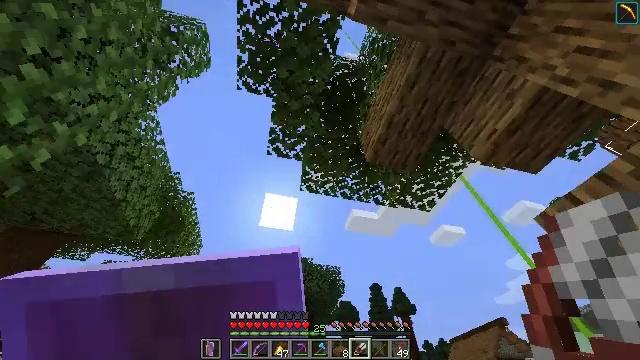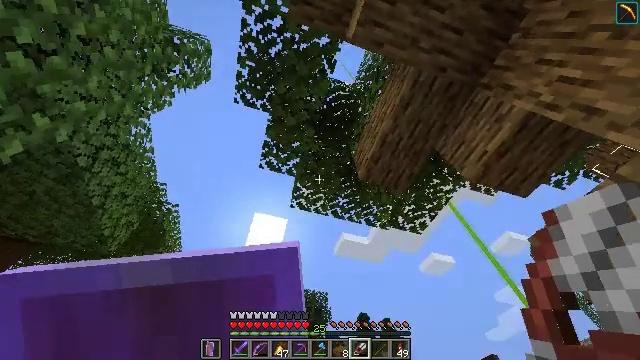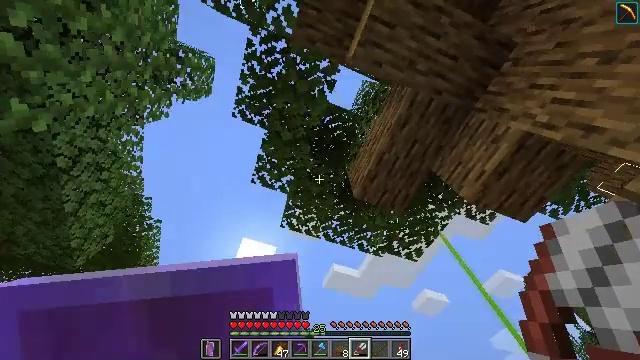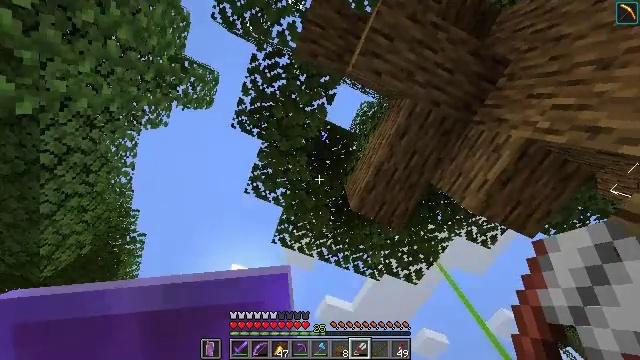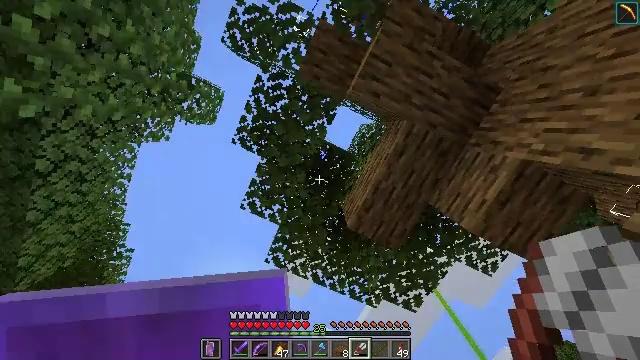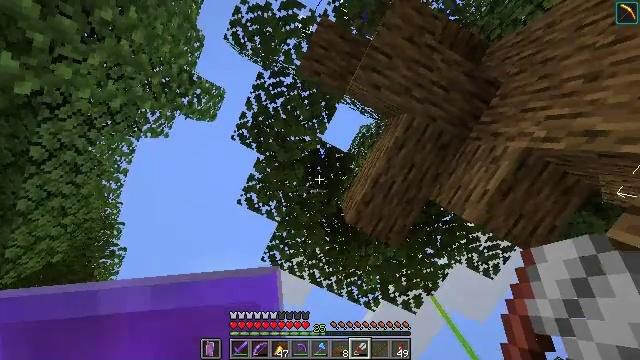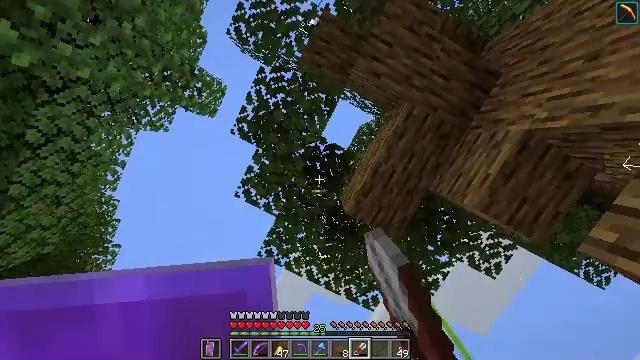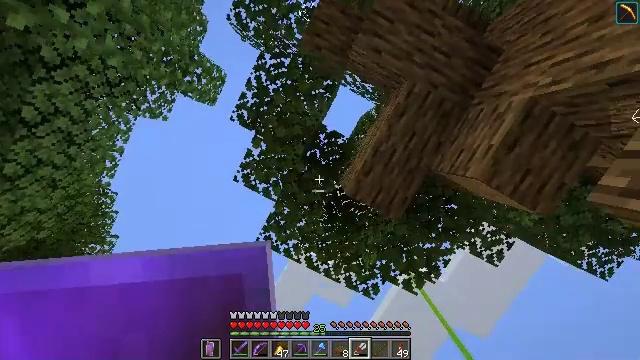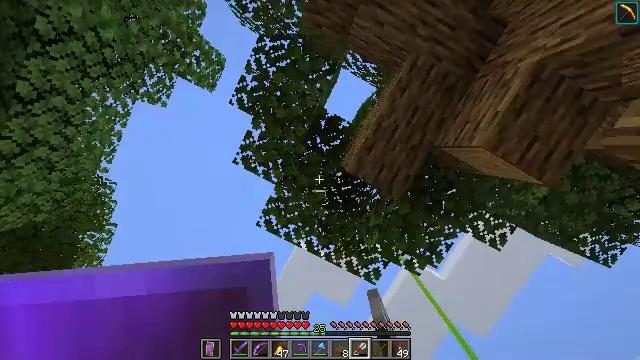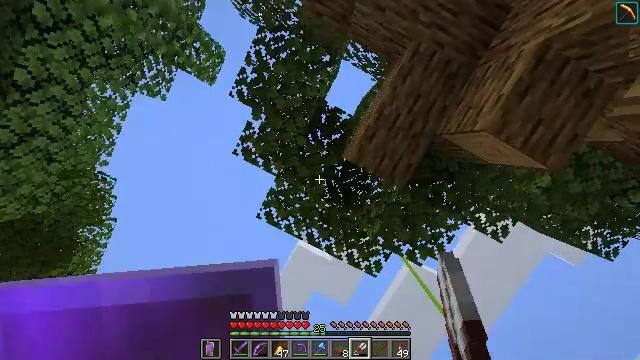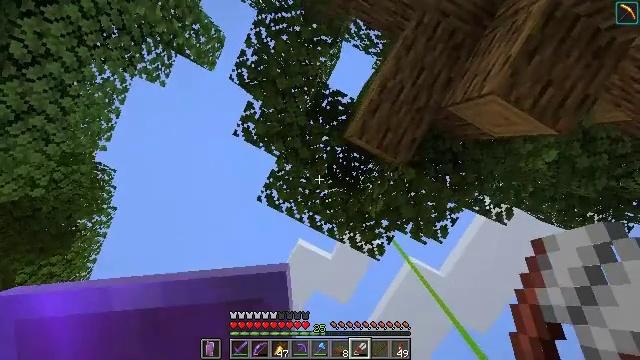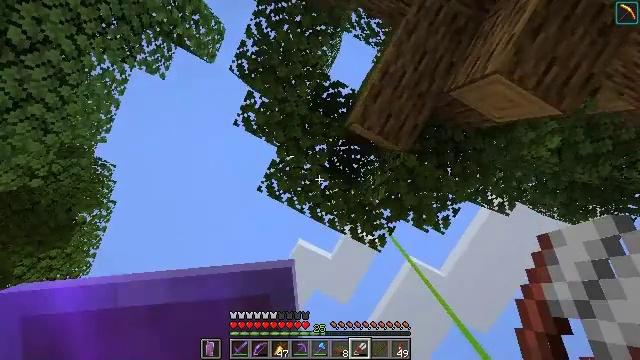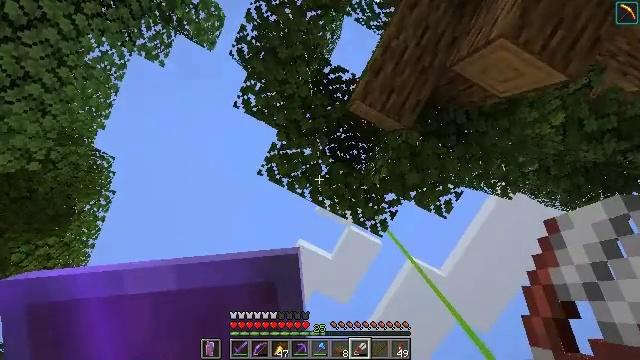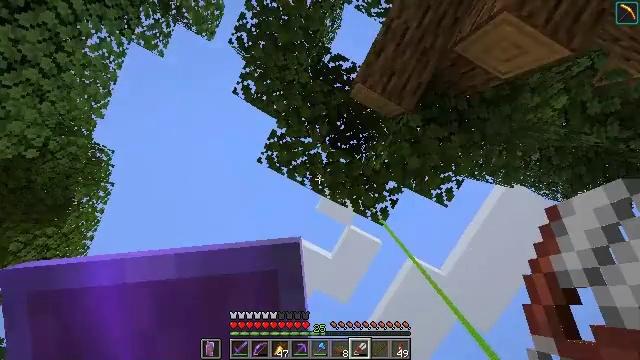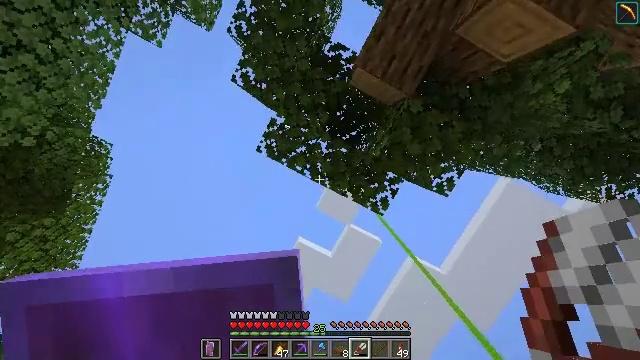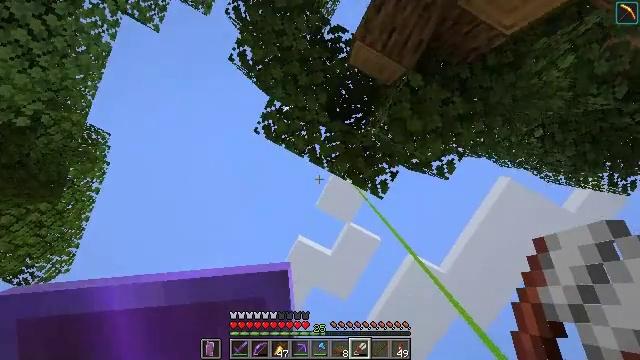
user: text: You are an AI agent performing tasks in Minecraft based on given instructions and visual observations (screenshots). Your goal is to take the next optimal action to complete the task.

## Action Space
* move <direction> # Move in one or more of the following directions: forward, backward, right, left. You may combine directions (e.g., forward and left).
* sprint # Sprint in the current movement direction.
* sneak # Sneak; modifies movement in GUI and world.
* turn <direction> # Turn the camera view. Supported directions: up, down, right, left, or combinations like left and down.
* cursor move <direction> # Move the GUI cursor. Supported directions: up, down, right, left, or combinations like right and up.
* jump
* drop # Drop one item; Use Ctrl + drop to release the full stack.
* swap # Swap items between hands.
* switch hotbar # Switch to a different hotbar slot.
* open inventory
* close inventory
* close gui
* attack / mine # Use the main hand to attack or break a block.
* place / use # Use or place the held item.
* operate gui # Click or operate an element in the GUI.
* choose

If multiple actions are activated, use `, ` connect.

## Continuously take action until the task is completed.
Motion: motion action
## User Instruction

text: Trim the tree by mining oak leaves.
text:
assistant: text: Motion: move forward, sprint, turn right and up
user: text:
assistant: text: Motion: move forward, sprint, turn right and up
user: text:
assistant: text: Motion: move forward, sprint, turn right and up
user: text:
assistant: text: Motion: move forward, sprint, turn right and up
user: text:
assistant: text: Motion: move forward, sprint, turn up, attack / mine
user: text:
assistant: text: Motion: move forward, sprint, turn up, attack / mine
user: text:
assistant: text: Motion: move forward, sprint, attack / mine
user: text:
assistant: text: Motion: move forward, sprint, attack / mine
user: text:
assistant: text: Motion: move forward, sprint, attack / mine
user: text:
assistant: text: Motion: move forward, sprint, attack / mine
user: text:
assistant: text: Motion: move forward, sprint, attack / mine
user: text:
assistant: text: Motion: move forward, sprint, attack / mine
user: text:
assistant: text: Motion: move forward, sprint, attack / mine
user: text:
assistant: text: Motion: move forward, sprint, attack / mine
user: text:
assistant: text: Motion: move forward, sprint, attack / mine
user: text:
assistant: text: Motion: move forward, sprint, attack / mine
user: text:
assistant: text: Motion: move forward, sprint, attack / mine
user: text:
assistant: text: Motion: move forward, sprint, attack / mine
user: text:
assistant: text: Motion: move forward, turn right and down
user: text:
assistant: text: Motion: turn right and down
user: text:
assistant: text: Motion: turn right and down
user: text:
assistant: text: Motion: turn right and down
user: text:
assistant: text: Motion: no_op
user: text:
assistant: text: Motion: no_op
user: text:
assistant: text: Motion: no_op
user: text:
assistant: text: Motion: no_op
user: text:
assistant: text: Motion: no_op
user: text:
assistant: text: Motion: no_op
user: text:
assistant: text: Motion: no_op
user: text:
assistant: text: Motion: no_op